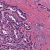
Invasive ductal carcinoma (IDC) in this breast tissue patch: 1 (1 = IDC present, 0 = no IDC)